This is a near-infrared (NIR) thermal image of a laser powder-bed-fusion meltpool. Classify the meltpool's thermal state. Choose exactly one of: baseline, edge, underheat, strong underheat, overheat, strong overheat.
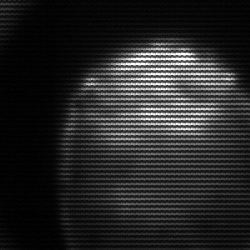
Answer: edge